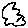
Label: cloud